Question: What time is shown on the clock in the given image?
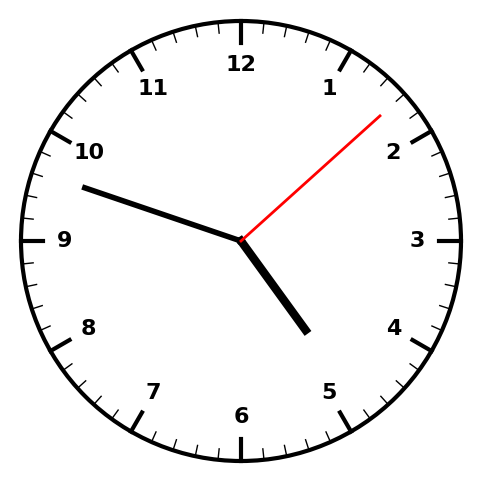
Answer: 04:48:08